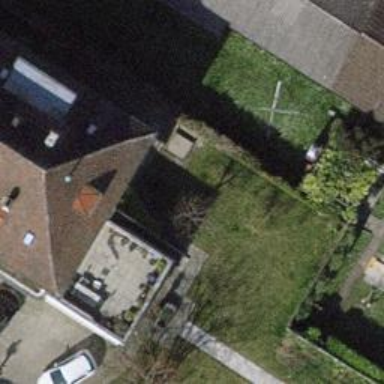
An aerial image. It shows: Deciduous broadleaved tree in garden.